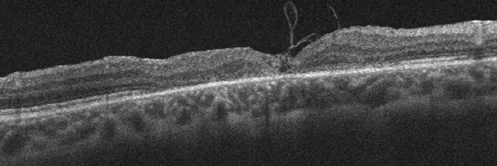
Optical coherence tomography 6 months postoperative showing anatomical type 1 closure of the macular hole.
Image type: ophthalmic_imaging (oct)